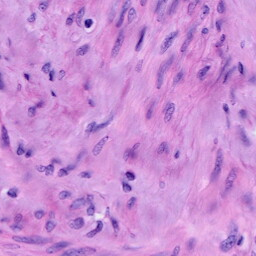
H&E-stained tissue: Cervix